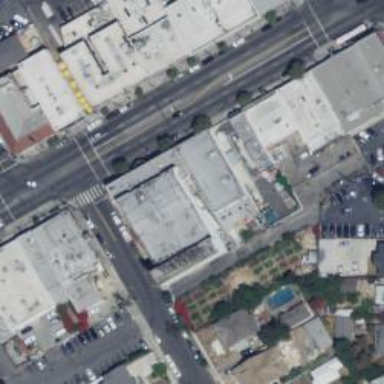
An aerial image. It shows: Cinema.